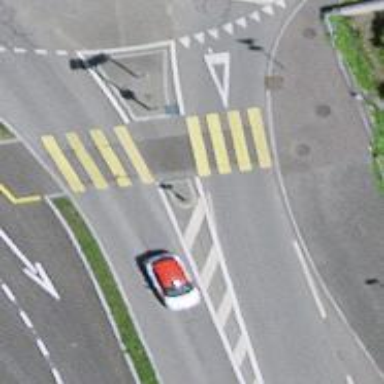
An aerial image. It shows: Zebra crossing on the road.